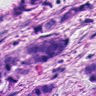
Metastatic tissue present: yes